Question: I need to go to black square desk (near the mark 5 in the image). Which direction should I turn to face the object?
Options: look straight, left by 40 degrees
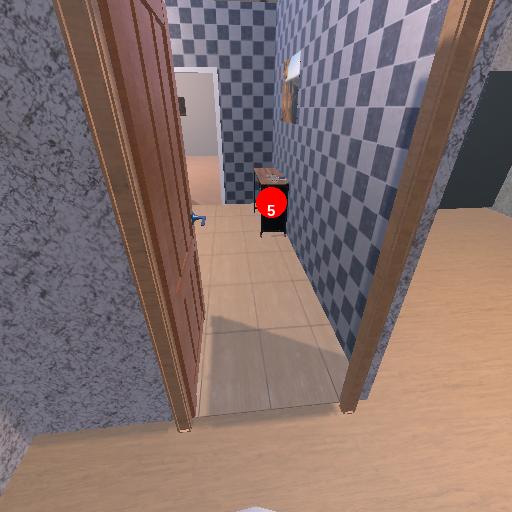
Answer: look straight